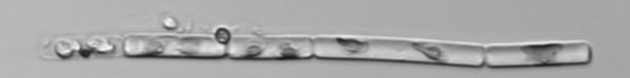
Label: Guinardia_delicatula